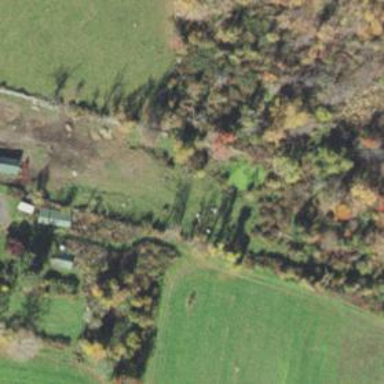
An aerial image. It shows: Pasture area used as meadow.